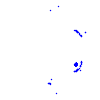
Particle: electron